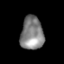
Tissue: lung
Cell type: T cells
Senescence score: 0.2254
Nuclear area (px): 744
Mean DAPI intensity: 132.25